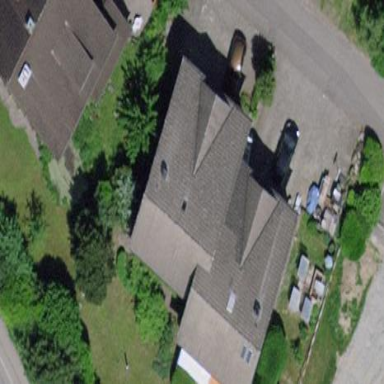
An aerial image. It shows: Semi-detached house.